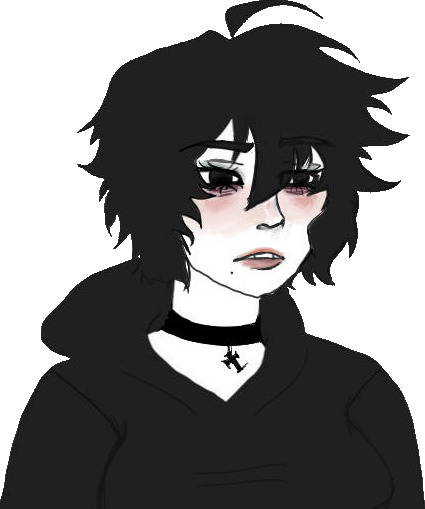
Label: 5_Twinkjak